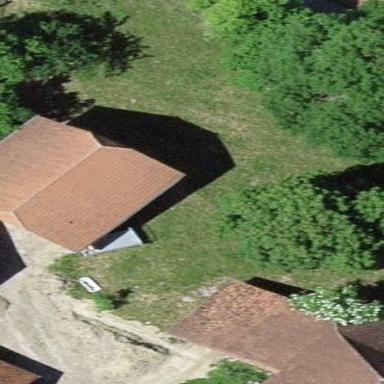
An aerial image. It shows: Garage building.